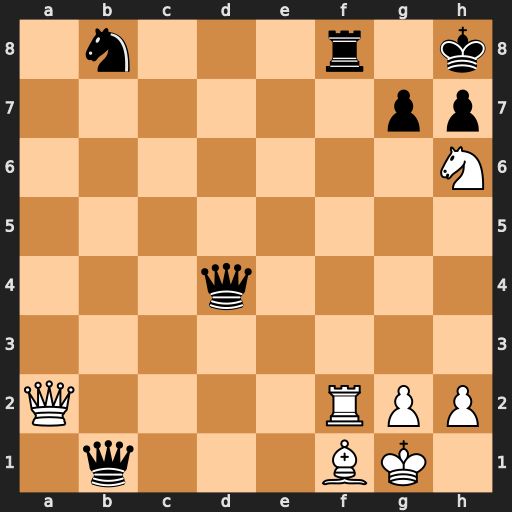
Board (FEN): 1n3r1k/6pp/7N/8/3q4/8/Q4RPP/1q3BK1
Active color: w
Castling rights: -
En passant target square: -
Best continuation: Qg8+ Rxg8 Nf7#